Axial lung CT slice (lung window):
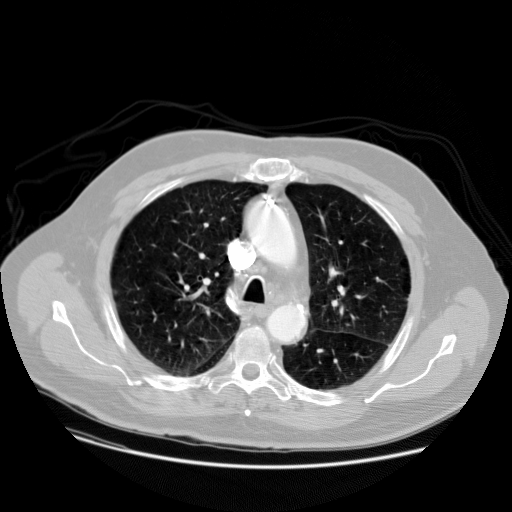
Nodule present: no